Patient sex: M
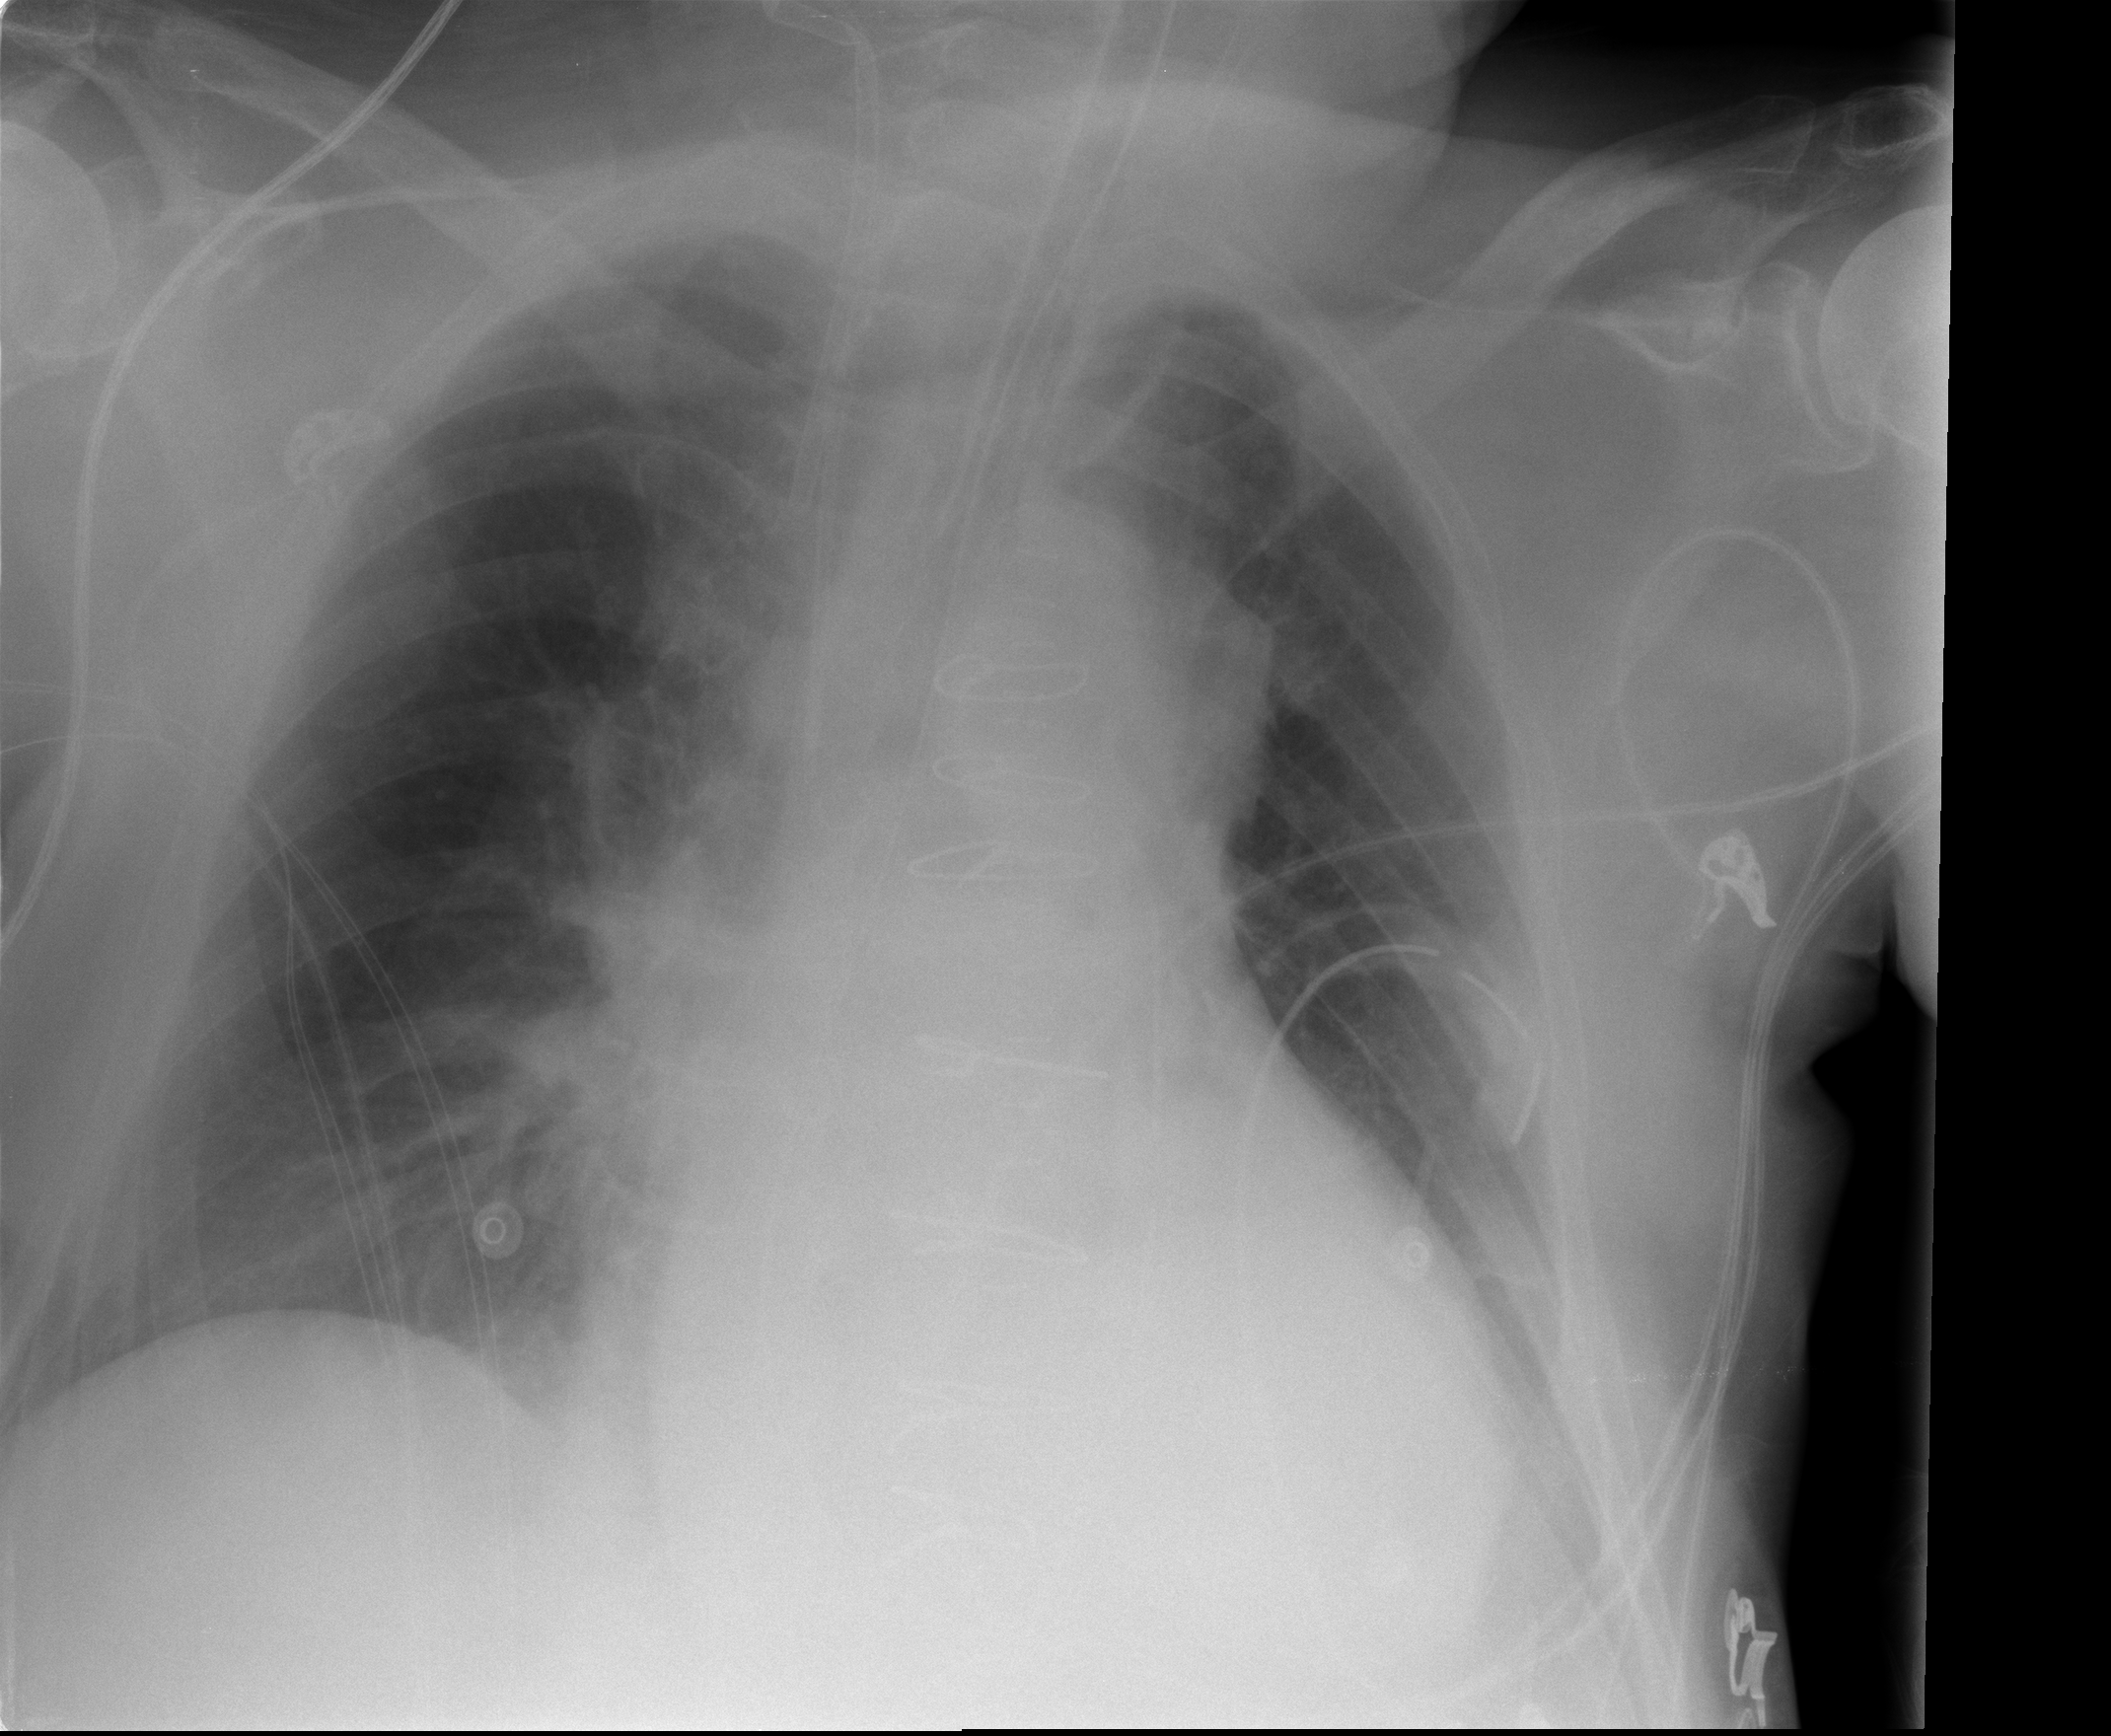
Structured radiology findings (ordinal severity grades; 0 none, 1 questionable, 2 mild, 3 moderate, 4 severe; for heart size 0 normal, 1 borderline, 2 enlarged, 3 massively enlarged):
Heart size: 0
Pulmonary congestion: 0
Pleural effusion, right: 0
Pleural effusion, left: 1
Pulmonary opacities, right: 0
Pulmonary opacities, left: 0
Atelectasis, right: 2
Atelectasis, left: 2